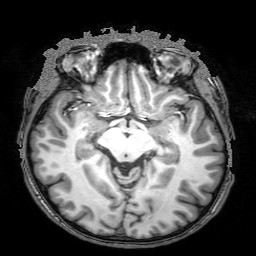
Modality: T1w
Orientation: axial
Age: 18
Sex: male
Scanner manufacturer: philips
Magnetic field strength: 3 T
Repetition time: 8.307 s
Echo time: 3.868 s